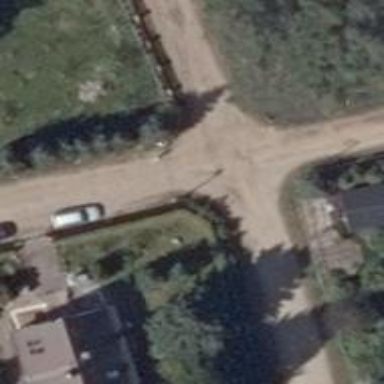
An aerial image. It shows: Residential road with dirt surface.